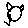
Label: cat